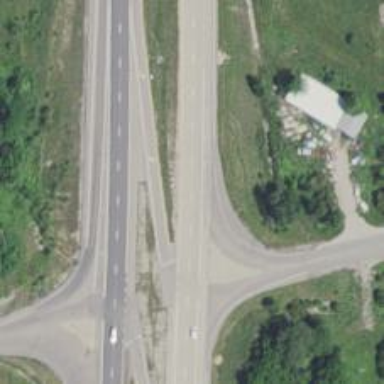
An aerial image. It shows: This image shows trunk highway that functions as expressway.